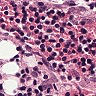
Metastatic tissue present: no